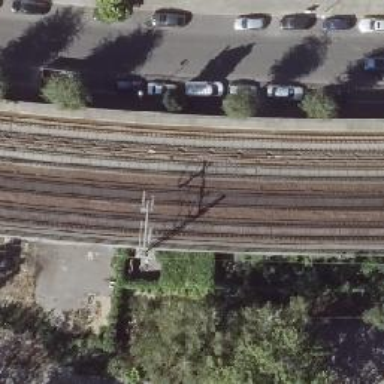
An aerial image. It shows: Viaduct bridge carrying electrified light rail line with ballastless tracks.